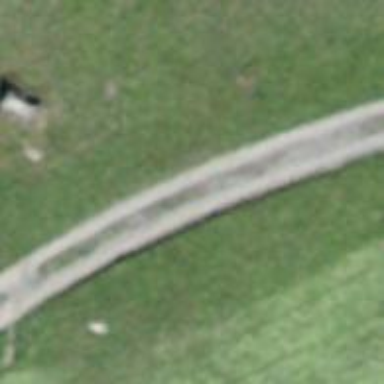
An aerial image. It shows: Track with grade3 tracktype.